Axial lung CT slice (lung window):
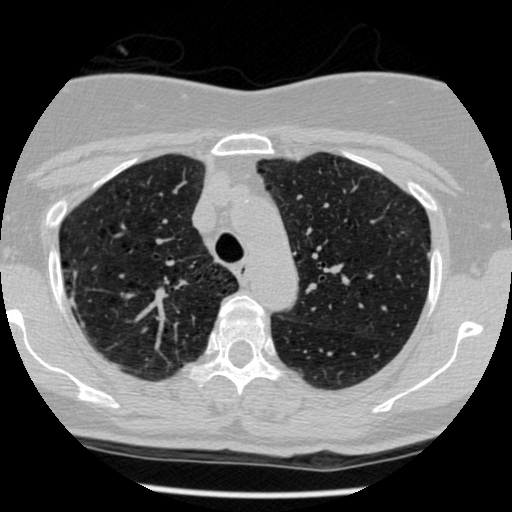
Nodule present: no